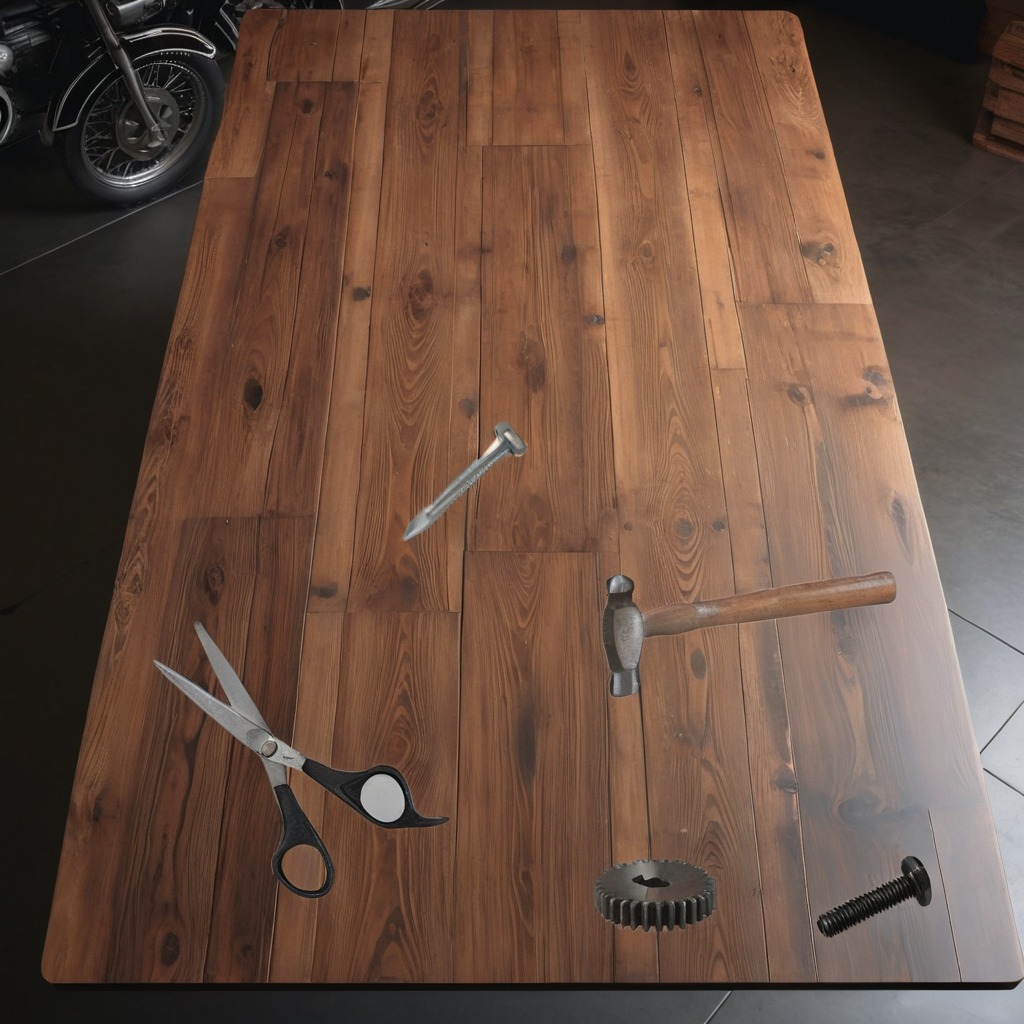
A steel gear with teeth, a metal machine screw, an iron nail, a hammer, and a pair of scissors are lying on the oil-spilled wooden table in a vintage motorcycle garage.